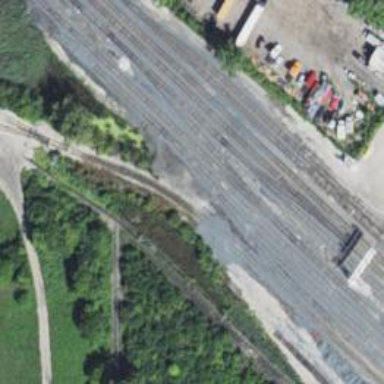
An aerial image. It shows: Railway yard in service.